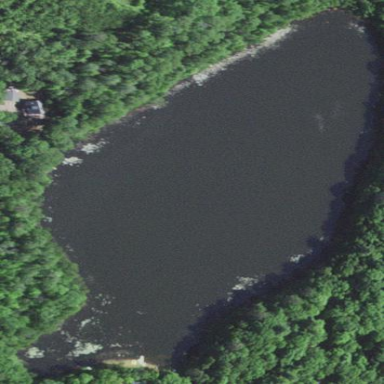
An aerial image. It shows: Beautiful lake surrounded by nature.